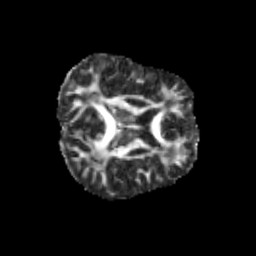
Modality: FA
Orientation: axial
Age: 12
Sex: female
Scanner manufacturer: siemens
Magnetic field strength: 3 T
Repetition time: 3.8 s
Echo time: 0.07 s